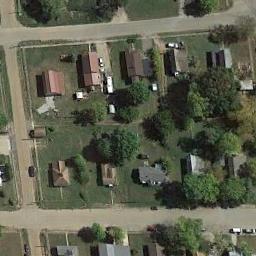
Label: residential